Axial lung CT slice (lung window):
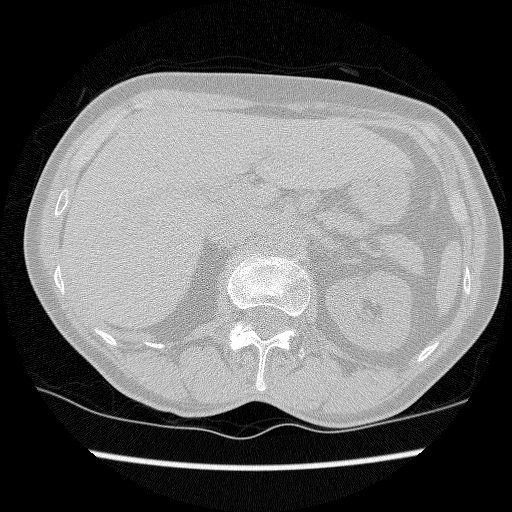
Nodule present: no